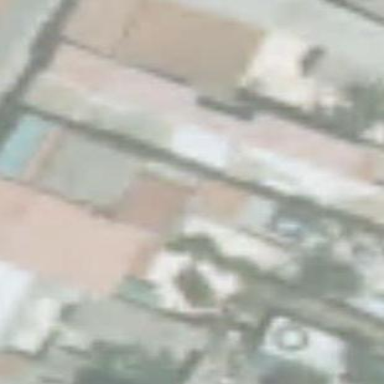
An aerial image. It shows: Residential building.